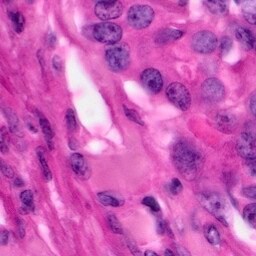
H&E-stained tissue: Pancreatic